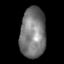
Tissue: skin
Cell type: Epithelial cells
Senescence score: 0.2611
Nuclear area (px): 1266
Mean DAPI intensity: 120.885